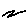
Label: zigzag